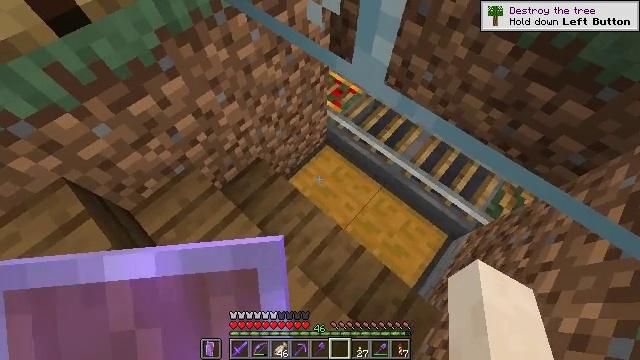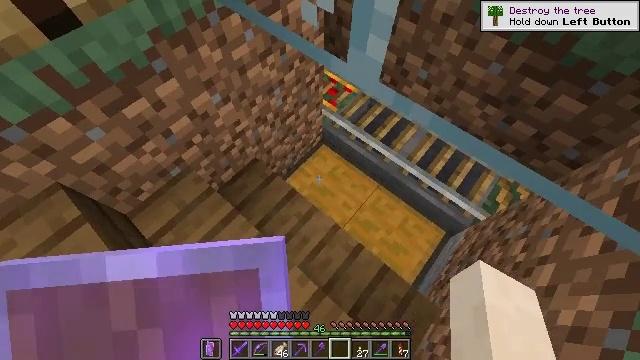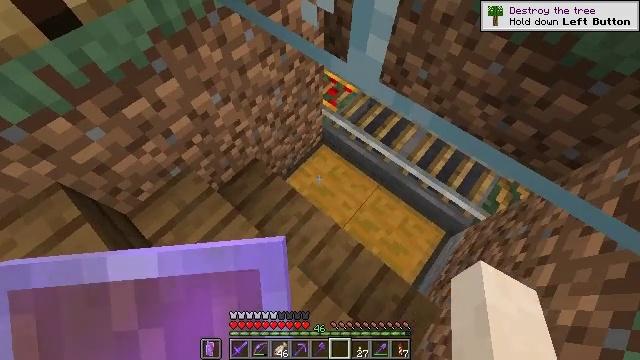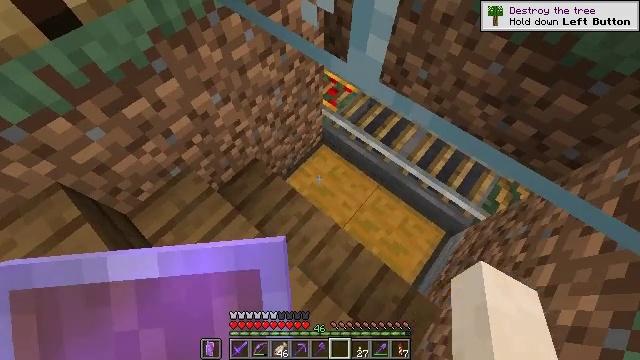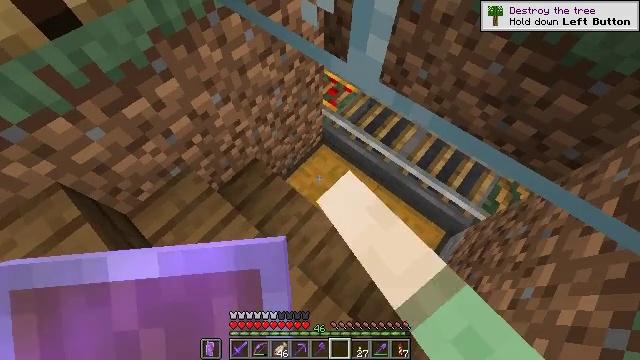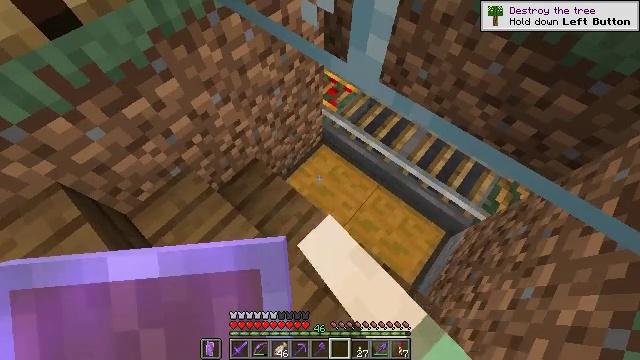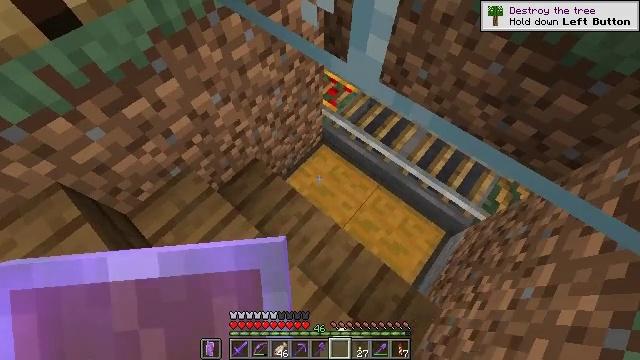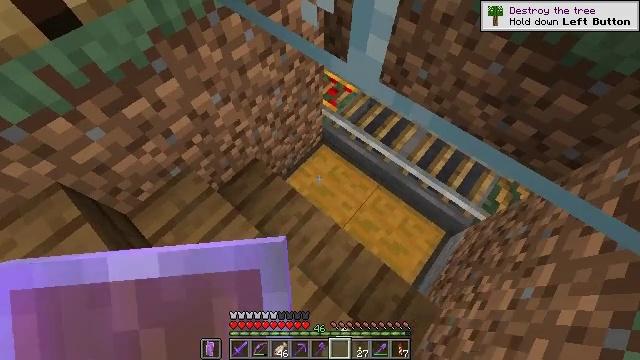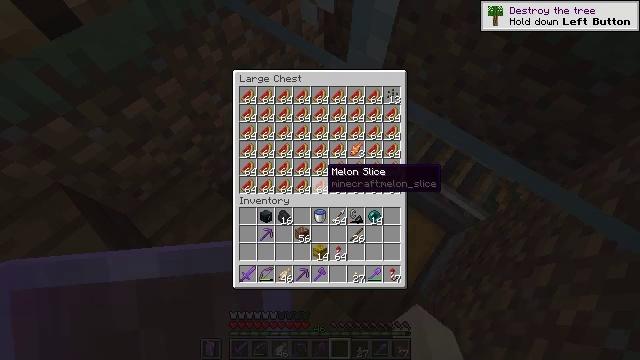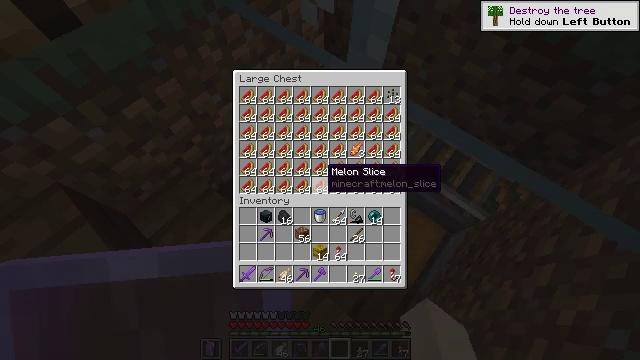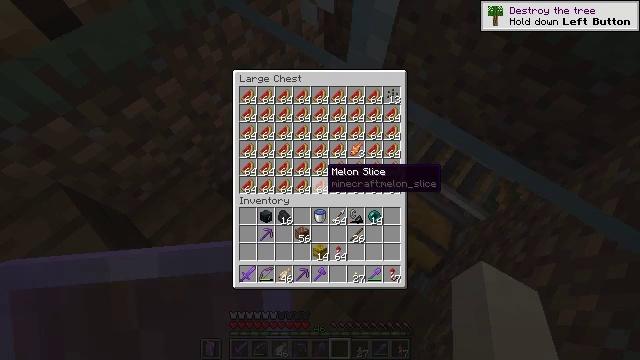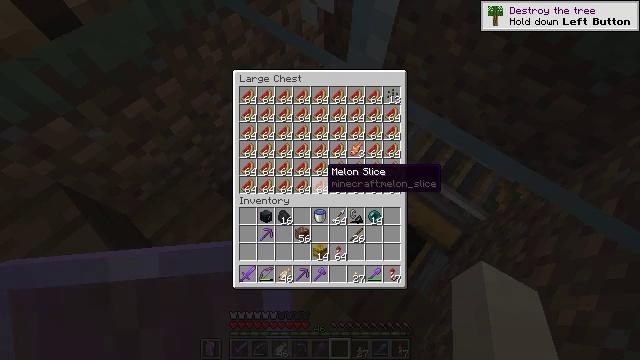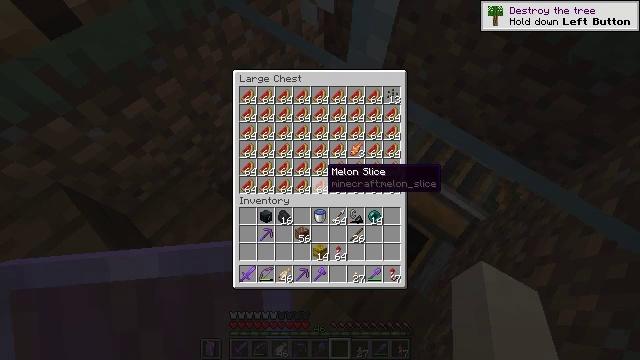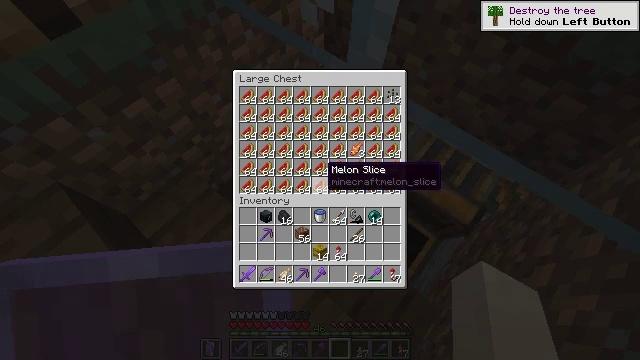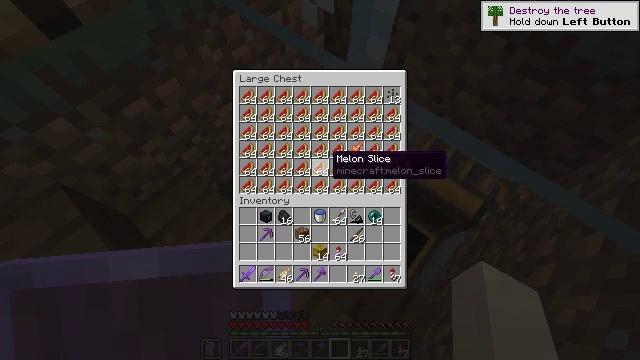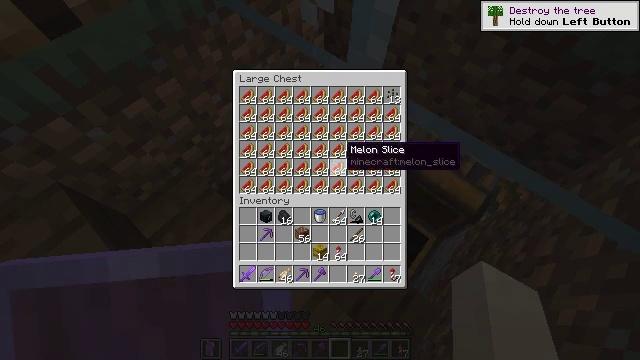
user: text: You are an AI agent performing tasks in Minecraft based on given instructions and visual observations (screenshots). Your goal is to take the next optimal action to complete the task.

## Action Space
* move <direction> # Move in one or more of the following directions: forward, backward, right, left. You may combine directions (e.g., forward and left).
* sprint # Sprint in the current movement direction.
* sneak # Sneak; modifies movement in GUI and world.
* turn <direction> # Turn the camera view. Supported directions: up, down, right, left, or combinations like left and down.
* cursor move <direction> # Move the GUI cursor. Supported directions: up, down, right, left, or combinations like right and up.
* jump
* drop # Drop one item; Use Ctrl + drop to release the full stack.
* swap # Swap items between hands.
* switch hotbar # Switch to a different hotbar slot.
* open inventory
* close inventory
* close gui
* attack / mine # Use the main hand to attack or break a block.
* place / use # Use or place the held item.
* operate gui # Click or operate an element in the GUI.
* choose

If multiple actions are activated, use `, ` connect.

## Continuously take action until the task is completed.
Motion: motion action
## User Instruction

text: Use the crafting table to craft a melon.
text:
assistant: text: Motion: turn right
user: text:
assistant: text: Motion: no_op
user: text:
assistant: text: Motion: use / place
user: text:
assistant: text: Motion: use / place
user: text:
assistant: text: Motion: use / place
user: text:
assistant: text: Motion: no_op
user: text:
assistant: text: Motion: no_op
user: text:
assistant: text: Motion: open gui
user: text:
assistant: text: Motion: no_op
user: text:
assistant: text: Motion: no_op
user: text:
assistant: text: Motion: no_op
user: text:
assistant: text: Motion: no_op
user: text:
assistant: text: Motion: no_op
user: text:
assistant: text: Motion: cursor move up
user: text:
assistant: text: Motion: cursor move right and up
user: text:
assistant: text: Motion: no_op
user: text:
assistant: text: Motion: no_op
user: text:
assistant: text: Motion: no_op
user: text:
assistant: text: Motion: no_op
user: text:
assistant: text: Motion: cursor move right
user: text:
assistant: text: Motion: no_op
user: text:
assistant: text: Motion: cursor move right and down
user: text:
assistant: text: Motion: cursor move right and down
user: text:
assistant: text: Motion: no_op
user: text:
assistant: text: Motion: no_op
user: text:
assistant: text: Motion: no_op
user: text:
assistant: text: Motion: no_op
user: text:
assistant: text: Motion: no_op
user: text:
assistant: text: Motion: no_op
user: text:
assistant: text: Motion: operate gui